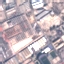
Land use / land cover class: Industrial